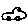
Label: car